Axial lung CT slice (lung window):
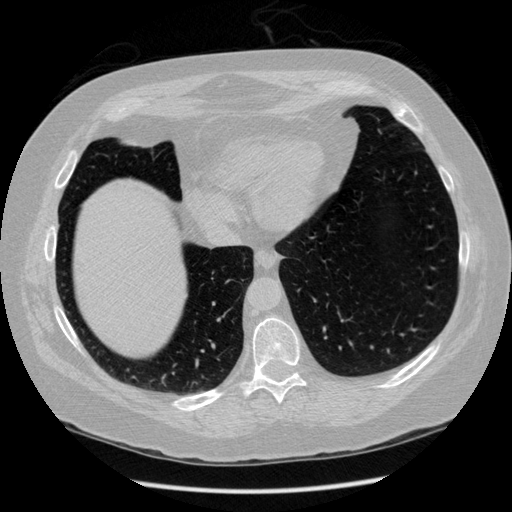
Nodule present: no